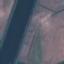
Land use / land cover: River